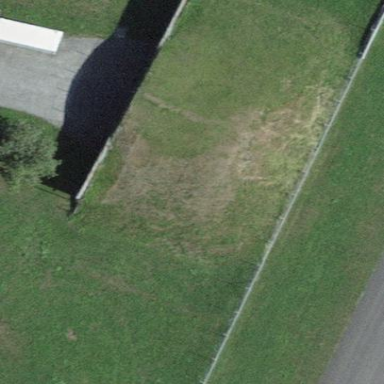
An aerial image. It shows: Military bunker.